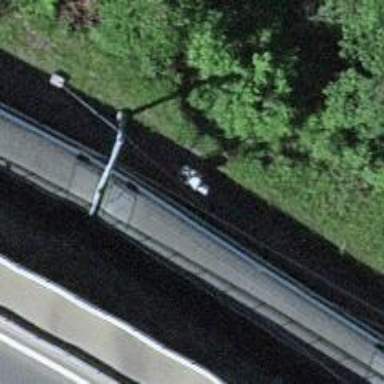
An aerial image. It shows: Railway signal.